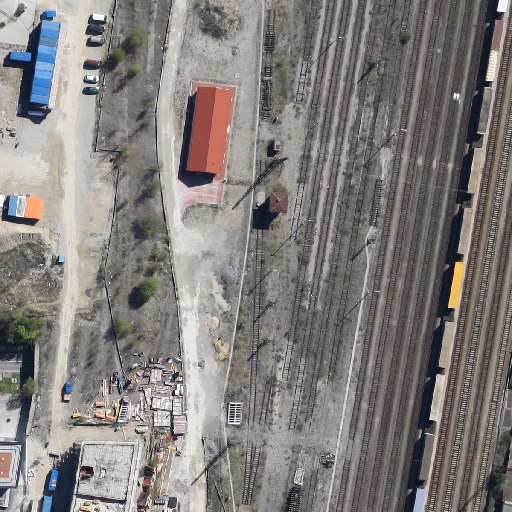
Referring expression: light-duty vehicle